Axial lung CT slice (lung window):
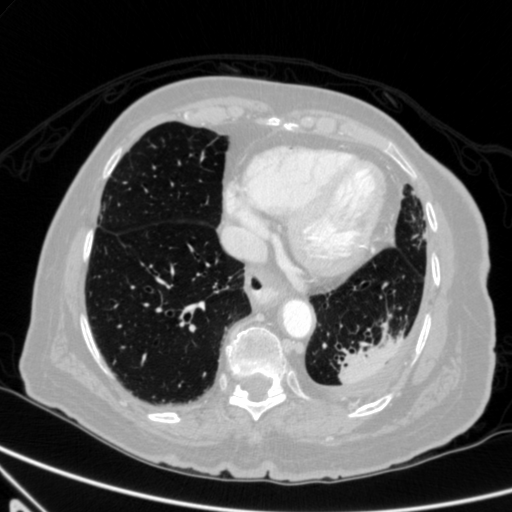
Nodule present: no